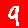
Digit: 9